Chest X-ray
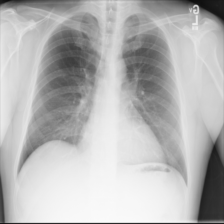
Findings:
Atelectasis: negative
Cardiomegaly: negative
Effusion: negative
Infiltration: negative
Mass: negative
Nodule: negative
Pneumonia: negative
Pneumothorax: negative
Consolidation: negative
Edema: negative
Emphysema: negative
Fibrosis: negative
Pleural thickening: negative
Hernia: negative